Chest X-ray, PA view. Patient: 73 years old, sex M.
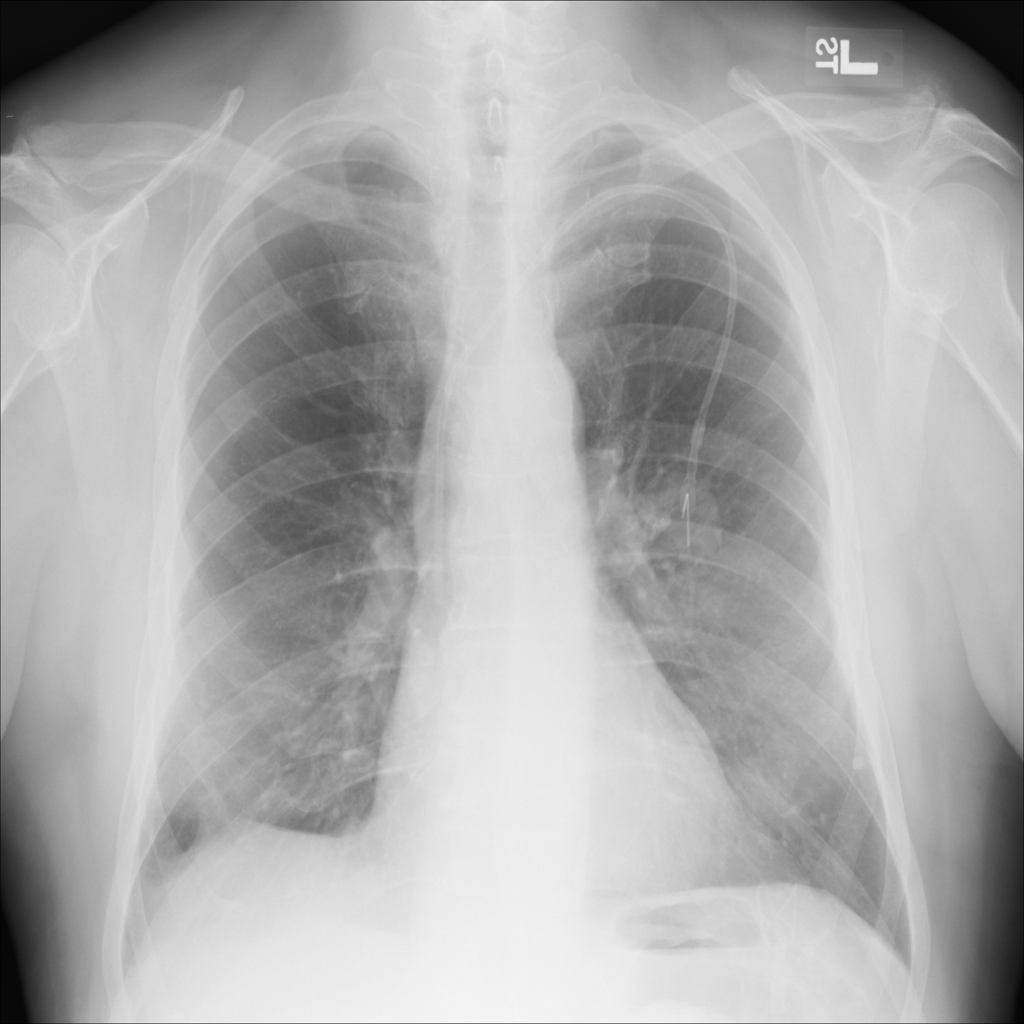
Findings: Nodule